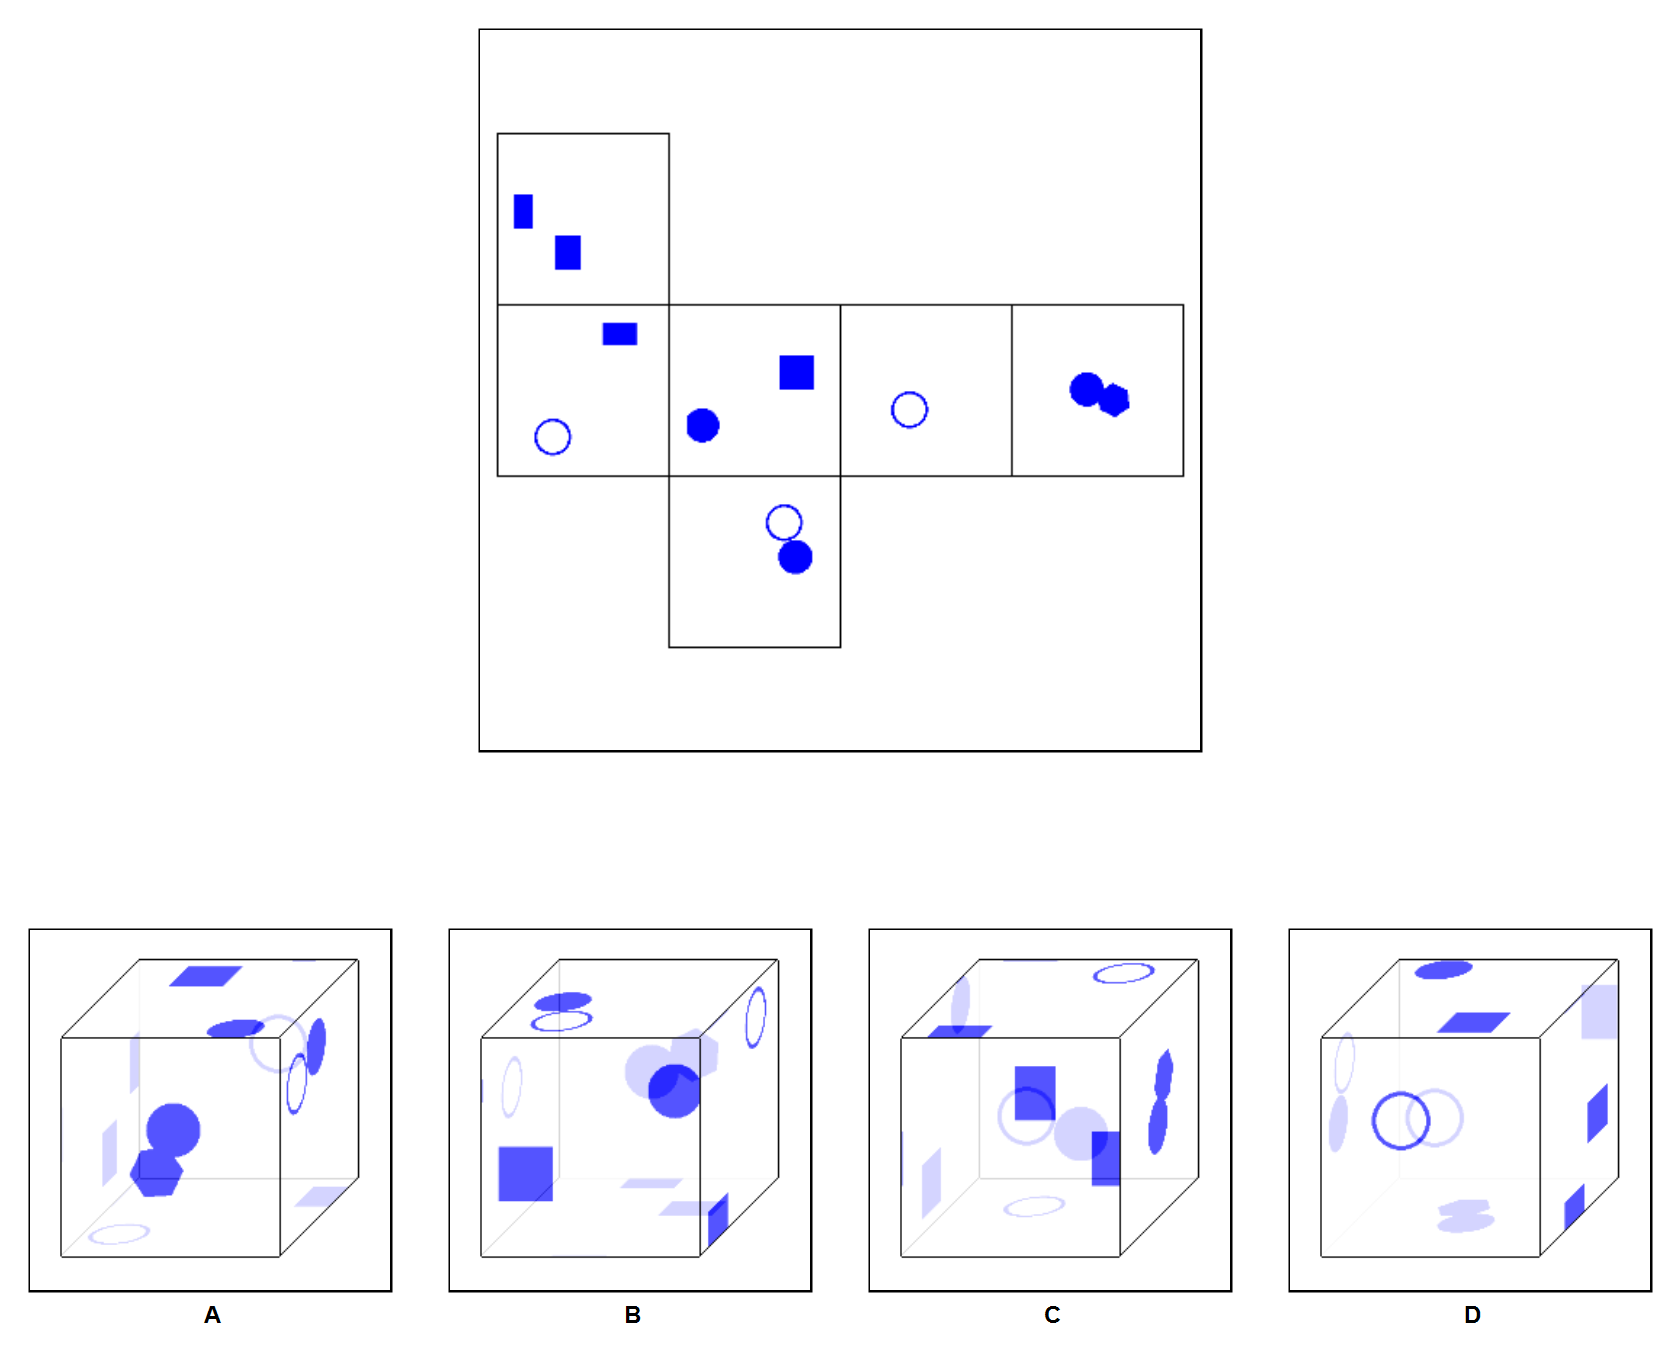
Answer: A